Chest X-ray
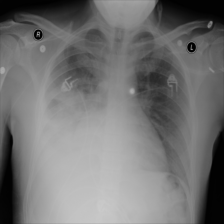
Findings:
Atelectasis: negative
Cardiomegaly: negative
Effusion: negative
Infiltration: negative
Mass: negative
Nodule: negative
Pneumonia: negative
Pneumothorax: negative
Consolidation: positive
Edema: negative
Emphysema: negative
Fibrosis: negative
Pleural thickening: negative
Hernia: negative